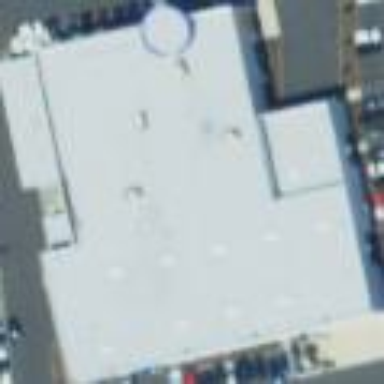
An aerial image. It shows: Car shop building.